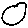
Label: circle